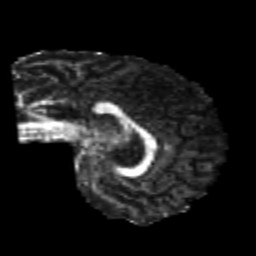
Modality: FA
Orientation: sagittal
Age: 22
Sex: female
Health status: healthy
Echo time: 0.074 s